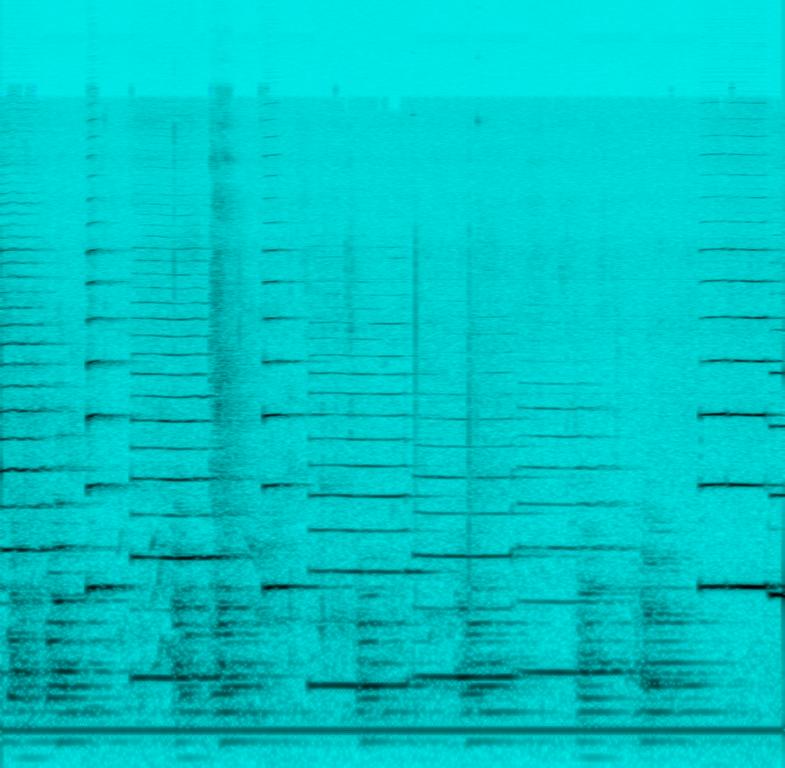
The song is an instrumental. The tempo is medium with a clarinet playing lead supported by a wind section, horn section, brass section and other percussion. The song is exciting and energetic. The song is a western classic tune with bad audio quality issues.